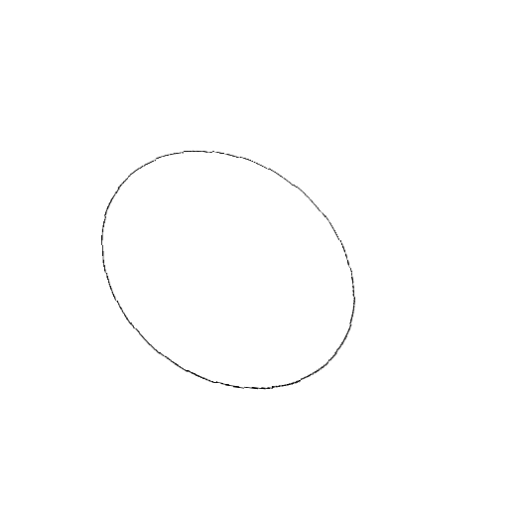
Crossing number: 0